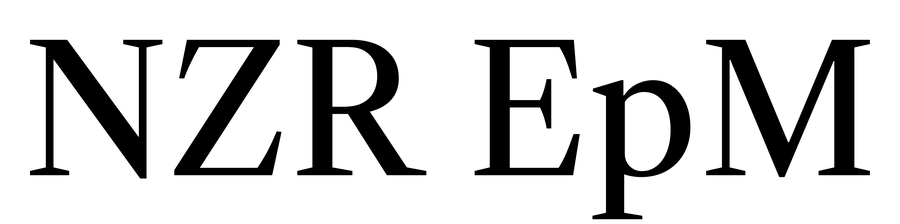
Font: LibreCaslonText_Regular